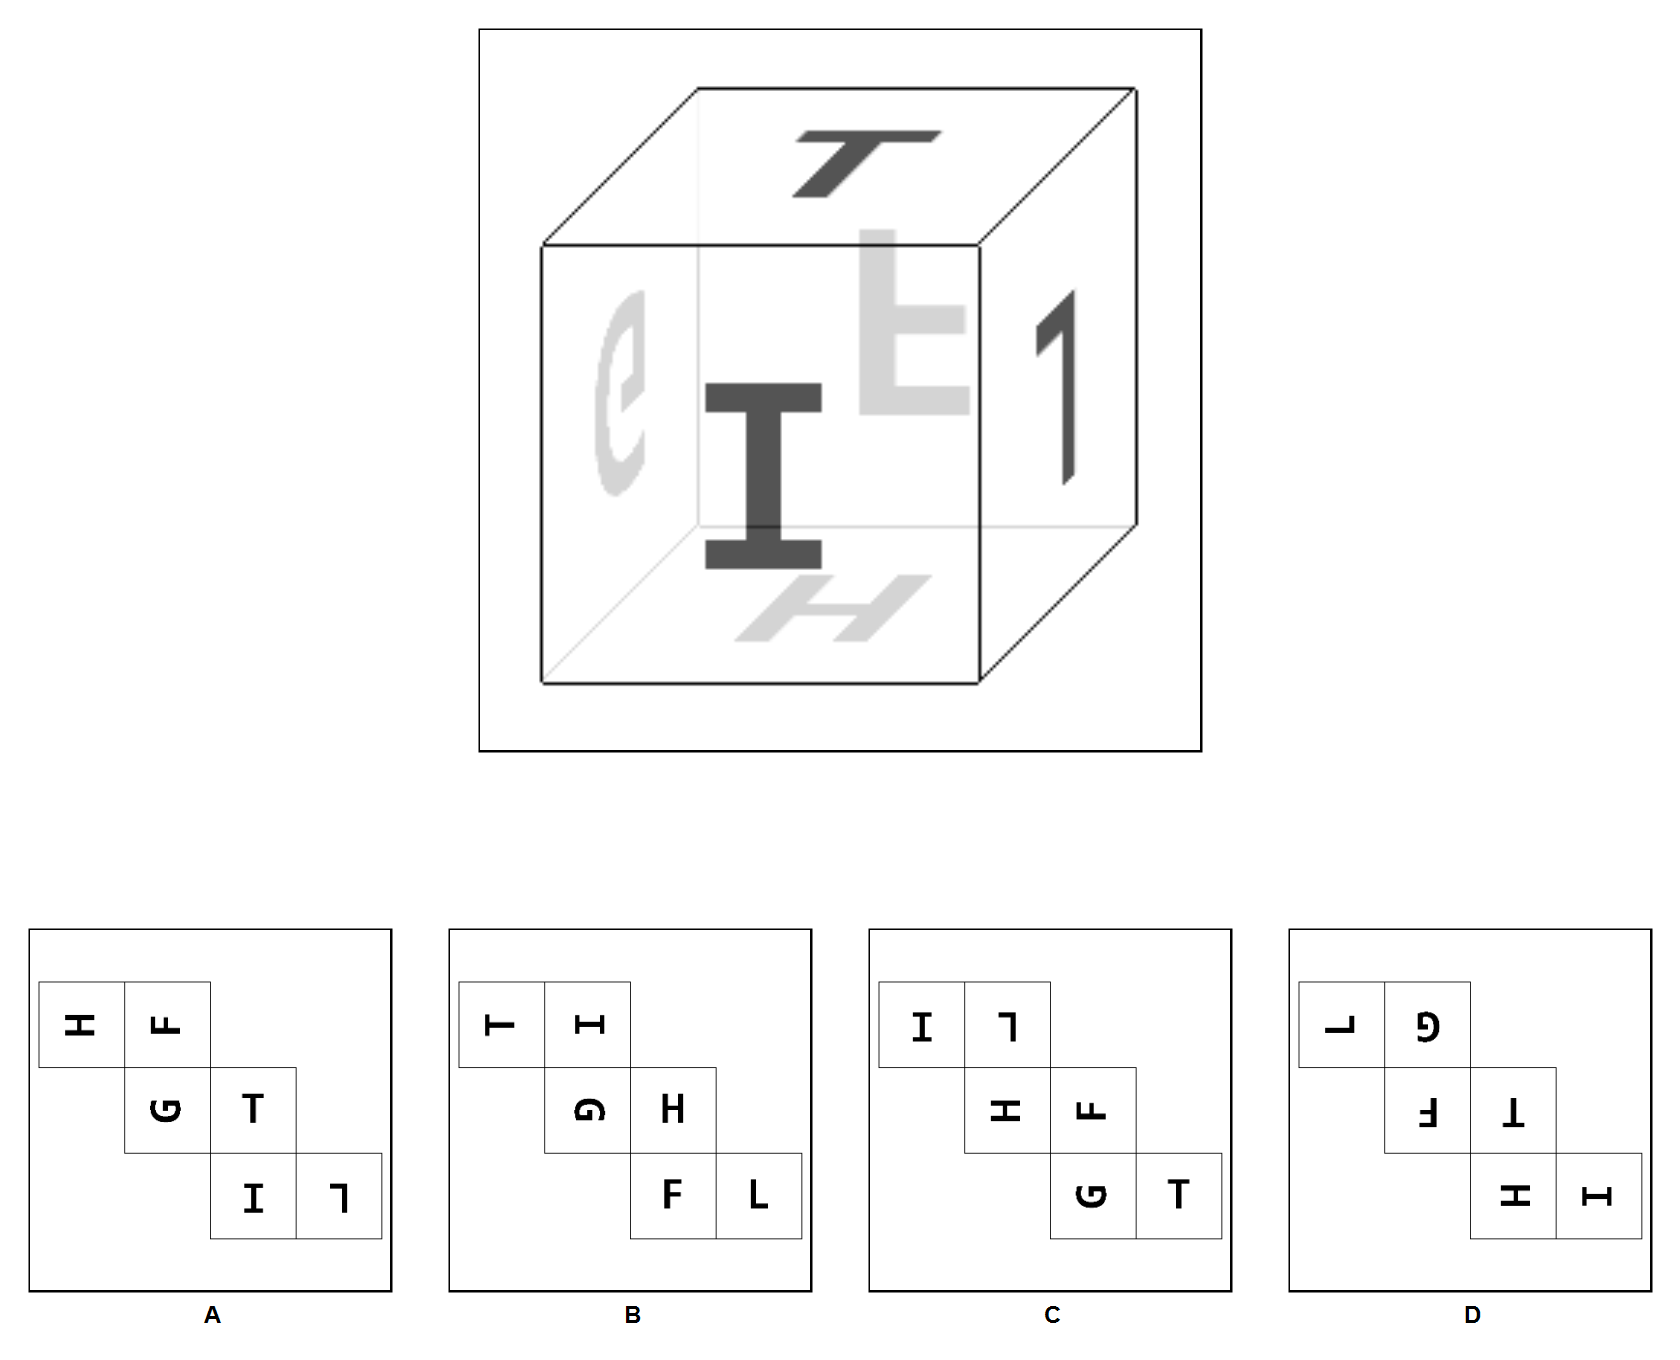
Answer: D